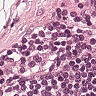
Metastatic tissue present: no